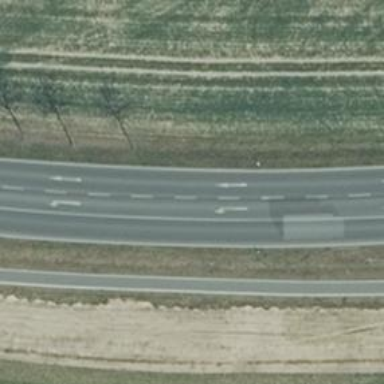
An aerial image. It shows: Primary highway.